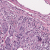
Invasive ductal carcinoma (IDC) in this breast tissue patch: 1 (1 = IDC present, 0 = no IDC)